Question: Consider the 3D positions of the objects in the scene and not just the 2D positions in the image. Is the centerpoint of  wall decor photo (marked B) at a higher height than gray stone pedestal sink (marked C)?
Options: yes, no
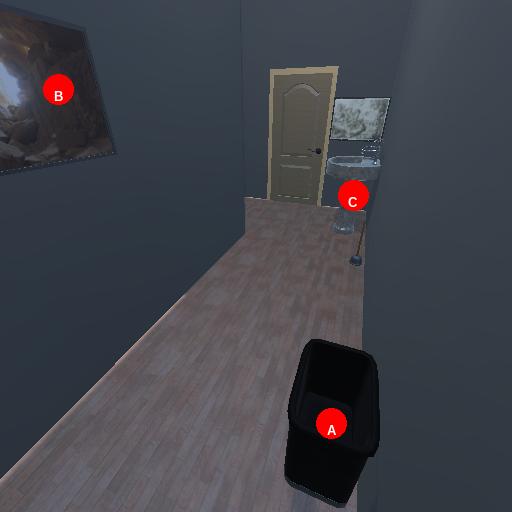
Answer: yes